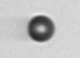
Label: bead